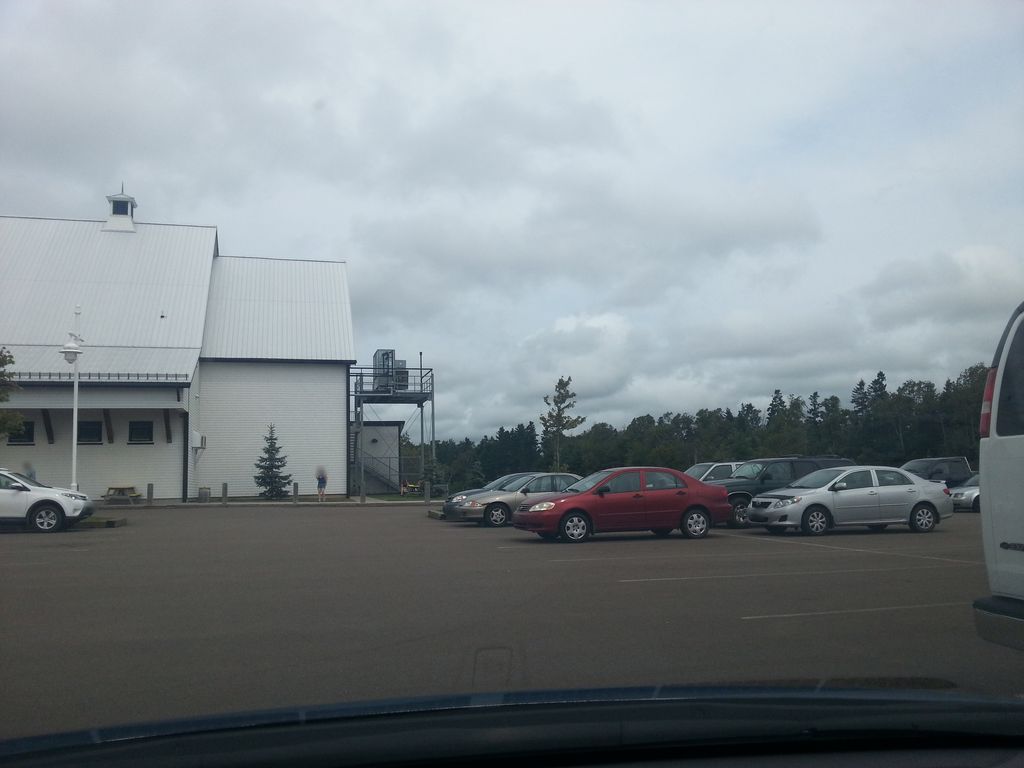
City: charlottetown